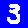
Digit: 3